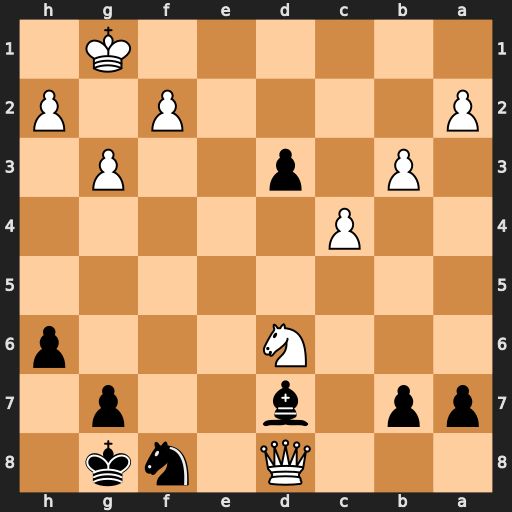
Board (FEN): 3Q1nk1/pp1b2p1/3N3p/8/2P5/1P1p2P1/P4P1P/6K1
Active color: b
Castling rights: -
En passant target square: -
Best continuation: d2 Kg2 d1=Q